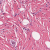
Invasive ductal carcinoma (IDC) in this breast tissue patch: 0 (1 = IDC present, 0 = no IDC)